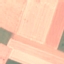
Land use / land cover class: AnnualCrop